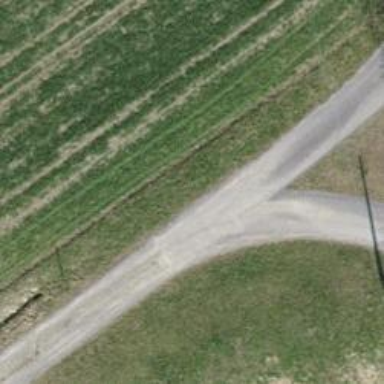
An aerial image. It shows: Gravel track with grade 2 tracktype.